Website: lowes
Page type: customer-info-address
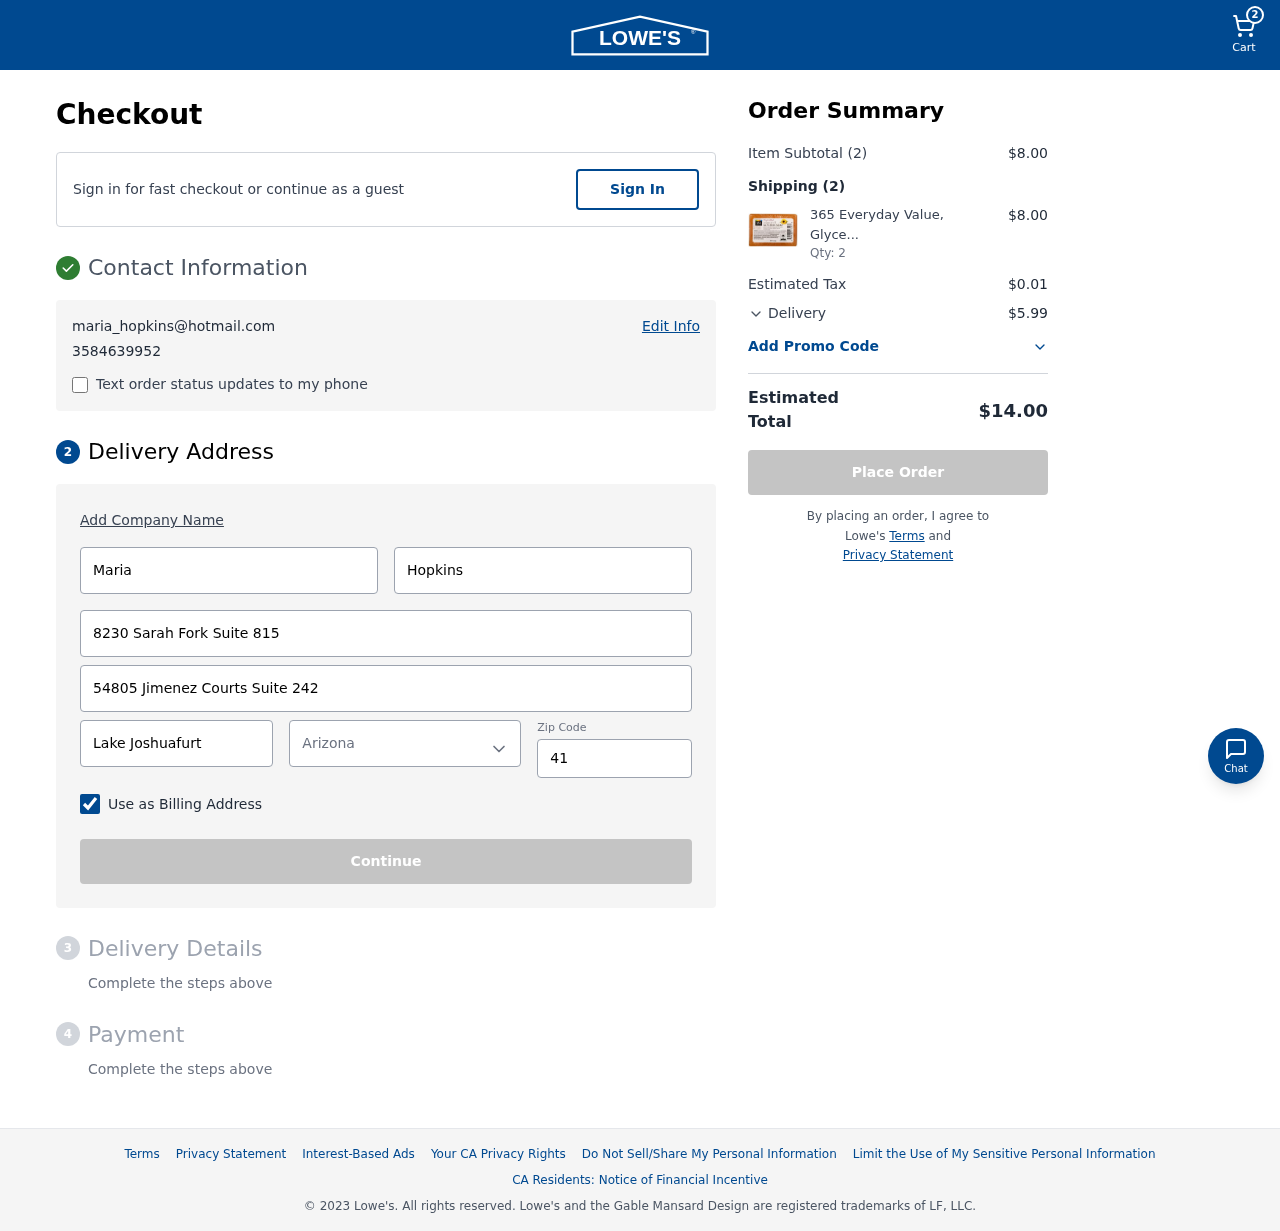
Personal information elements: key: PII_CITY
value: Lake Joshuafurt
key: PII_EMAIL
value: maria_hopkins@hotmail.com
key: PII_FIRSTNAME
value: Maria
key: PII_LASTNAME
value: Hopkins
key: PII_PHONE
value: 3584639952
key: PII_POSTCODE
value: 41002
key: PII_STATE
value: Arizona
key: PII_STREET
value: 8230 Sarah Fork Suite 815
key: PII_STREET2
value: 54805 Jimenez Courts Suite 242
Product elements: key: PRODUCT1_NAME
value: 365 Everyday Value, Glycerin Soap, Vitamin E, 4 oz
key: PRODUCT1_QUANTITY
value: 2
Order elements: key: ORDER_NUM_ITEMS
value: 2
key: ORDER_SUBTOTAL
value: $8.00
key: ORDER_NUM_ITEMS2
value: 2
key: ORDER_SUBTOTAL2
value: $8.00
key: ORDER_TAX
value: $0.01
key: ORDER_SHIPPING_COST
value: $5.99
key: ORDER_TOTAL
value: $14.00